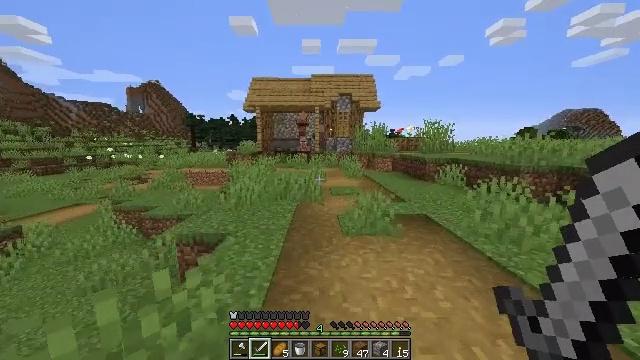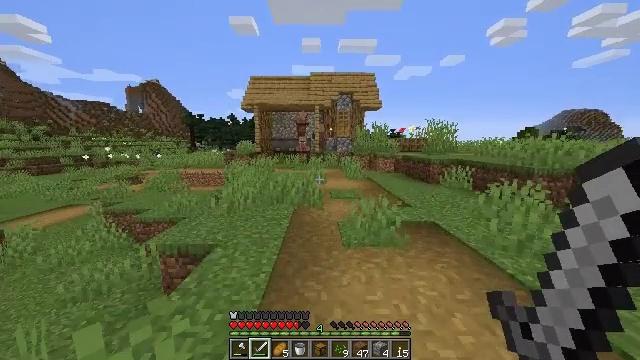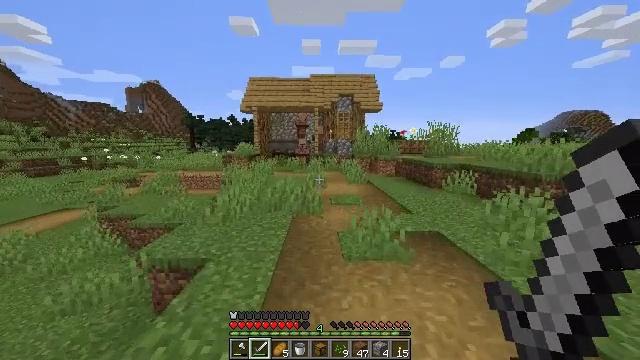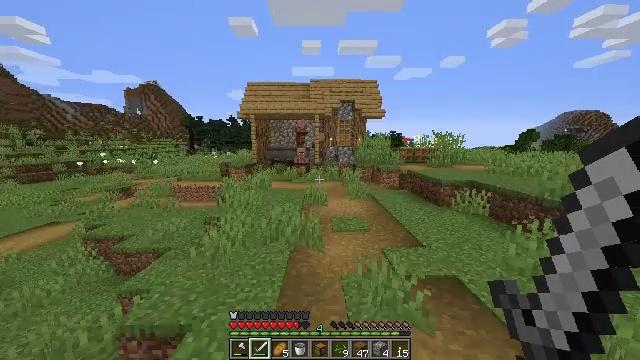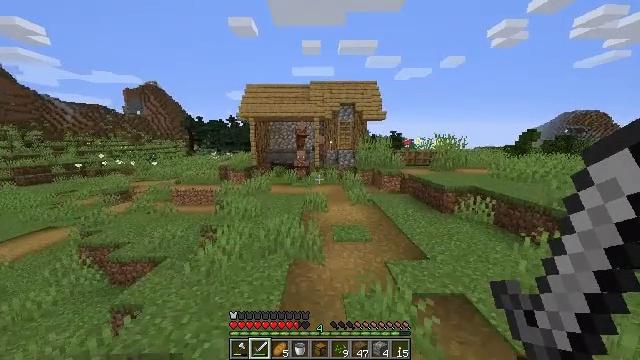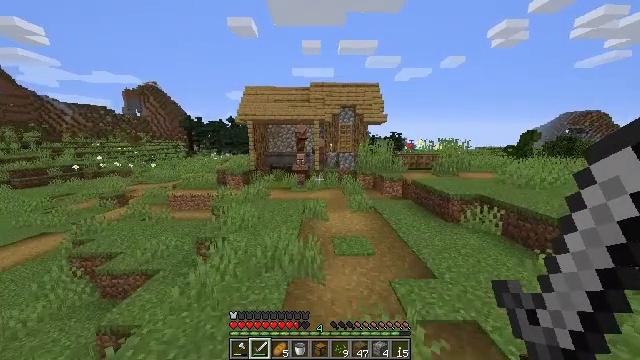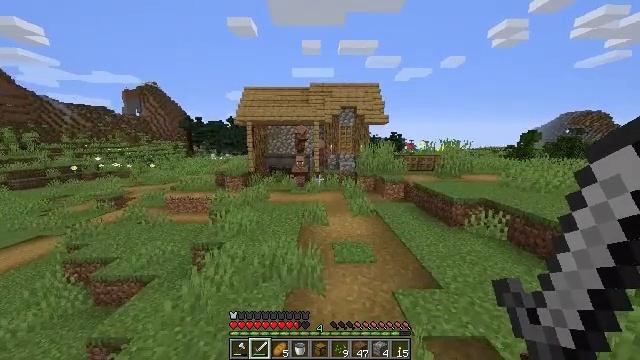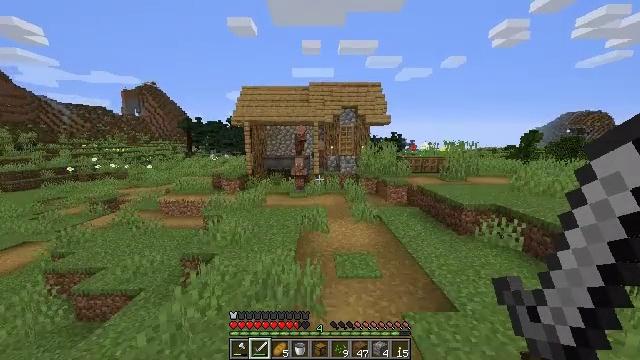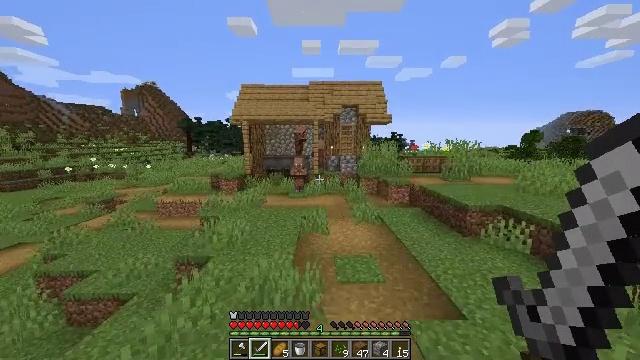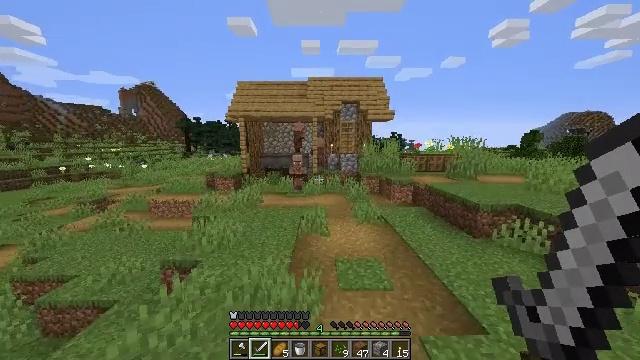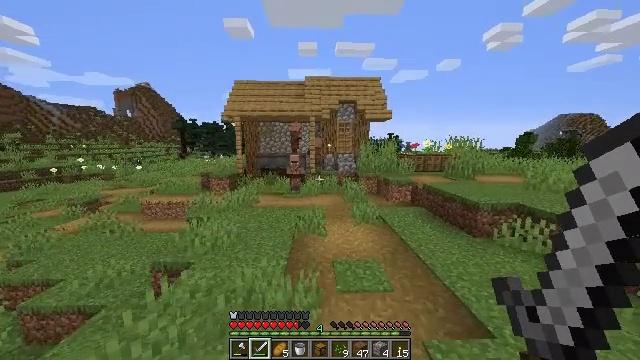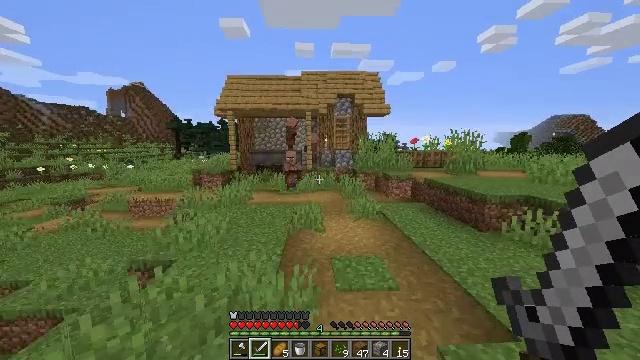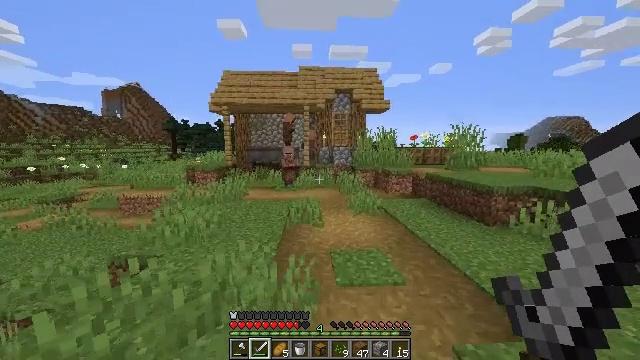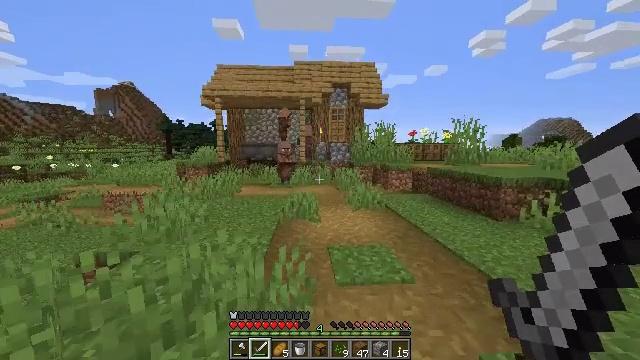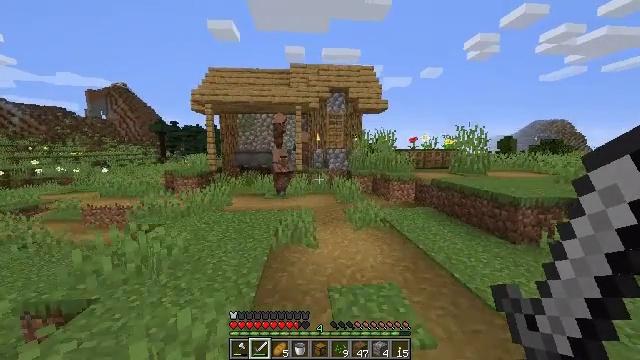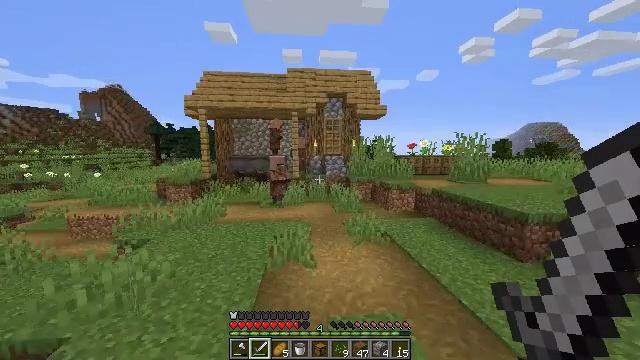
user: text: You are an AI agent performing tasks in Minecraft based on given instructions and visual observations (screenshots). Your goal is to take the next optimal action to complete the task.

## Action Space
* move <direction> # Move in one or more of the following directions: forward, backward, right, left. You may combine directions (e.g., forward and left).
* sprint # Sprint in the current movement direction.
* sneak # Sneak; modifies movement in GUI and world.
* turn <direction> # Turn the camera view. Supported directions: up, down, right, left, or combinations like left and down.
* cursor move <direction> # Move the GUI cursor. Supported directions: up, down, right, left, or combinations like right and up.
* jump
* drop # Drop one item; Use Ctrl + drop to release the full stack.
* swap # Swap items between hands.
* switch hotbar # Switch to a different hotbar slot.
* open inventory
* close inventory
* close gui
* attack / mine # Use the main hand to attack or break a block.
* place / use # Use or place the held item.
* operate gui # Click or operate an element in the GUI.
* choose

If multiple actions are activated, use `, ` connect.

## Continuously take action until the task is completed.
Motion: motion action
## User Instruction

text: Remove an iron sword from the inventory.
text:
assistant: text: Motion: move forward, sprint, jump
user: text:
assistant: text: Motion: move forward, sprint, jump
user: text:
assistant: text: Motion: move forward, sprint, jump
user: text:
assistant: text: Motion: move forward, sprint, jump
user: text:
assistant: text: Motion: move forward, sprint, jump
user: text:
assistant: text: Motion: move forward, sprint, jump
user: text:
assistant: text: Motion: move forward, sprint, jump
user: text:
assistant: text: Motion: move forward, sprint, jump
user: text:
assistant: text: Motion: move forward, sprint, jump
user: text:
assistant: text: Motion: move forward, sprint, jump
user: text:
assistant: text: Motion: move forward, sprint, jump
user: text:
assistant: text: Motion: move forward, sprint, jump
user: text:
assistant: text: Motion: move forward, sprint, jump
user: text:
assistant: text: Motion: move forward, sprint, jump
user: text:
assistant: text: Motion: move forward, sprint, jump
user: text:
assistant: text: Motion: move forward, sprint, jump
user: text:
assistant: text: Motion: move forward, sprint, jump
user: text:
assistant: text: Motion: move forward, sprint, jump
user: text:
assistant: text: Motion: move forward, sprint, jump
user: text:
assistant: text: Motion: move forward, sprint, jump
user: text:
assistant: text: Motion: move forward, sprint, jump
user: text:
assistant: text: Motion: move forward, sprint, jump
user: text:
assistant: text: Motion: move forward, sprint, jump
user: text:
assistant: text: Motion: move forward, sprint
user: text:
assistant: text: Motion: move forward, sprint
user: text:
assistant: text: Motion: move forward, sprint, turn right and up
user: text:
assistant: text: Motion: move forward, sprint
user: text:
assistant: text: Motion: move forward, sprint
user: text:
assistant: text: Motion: move forward, sprint
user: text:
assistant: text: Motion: move forward, sprint